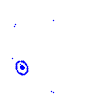
Particle: proton